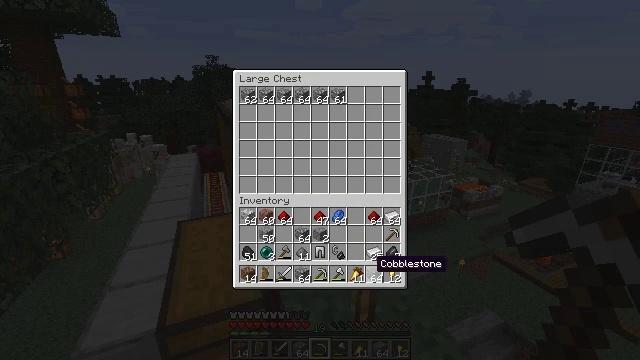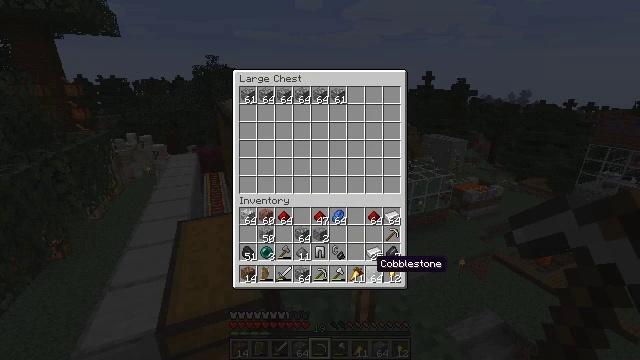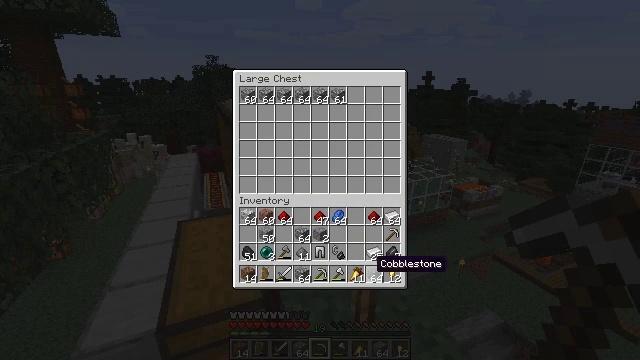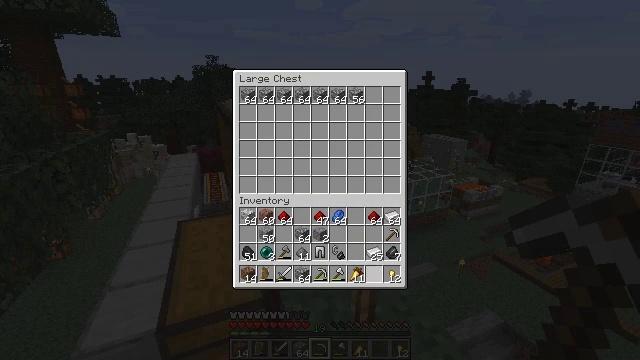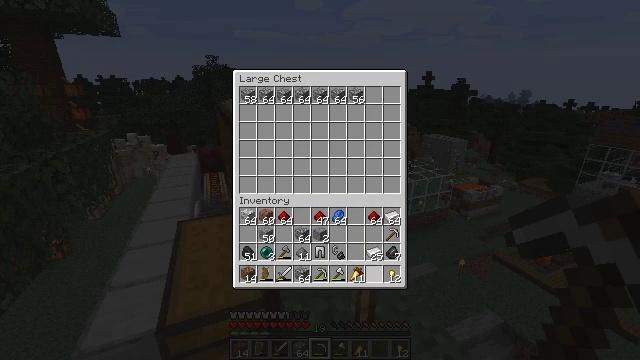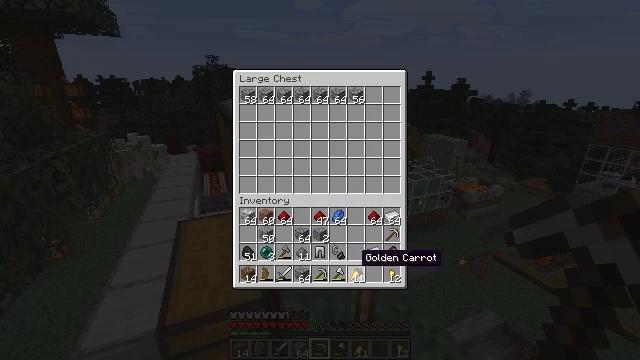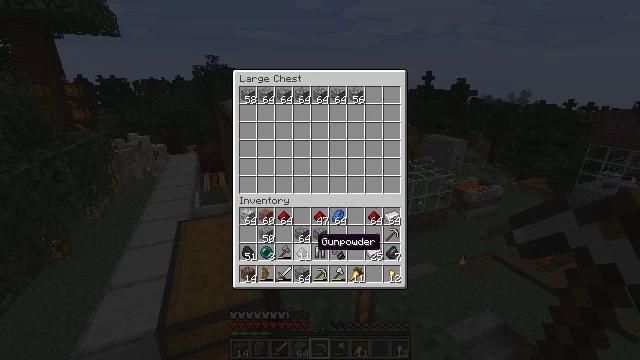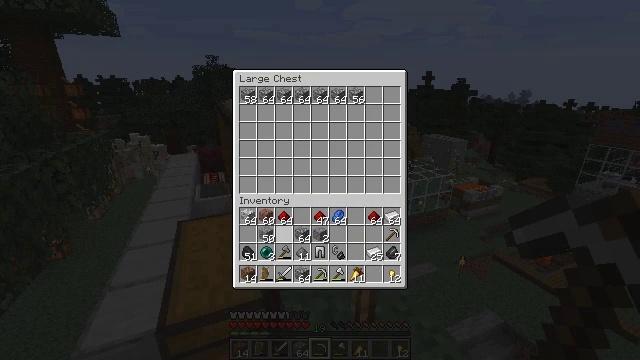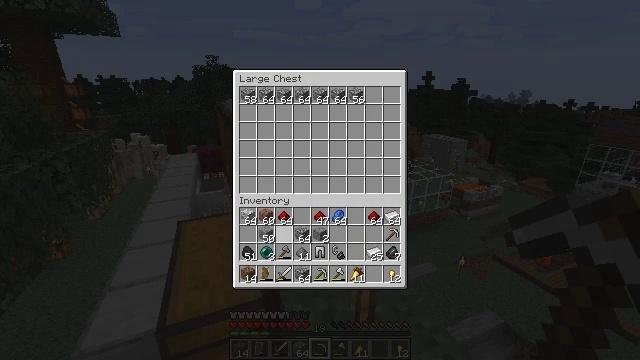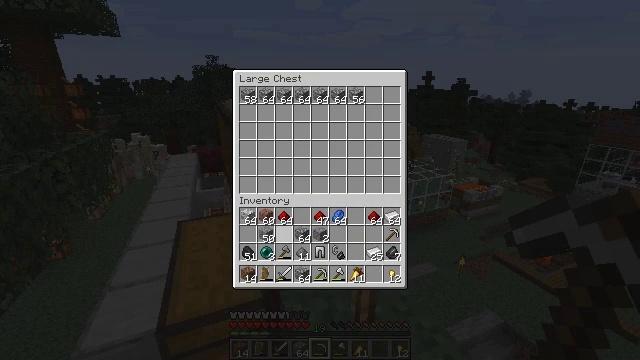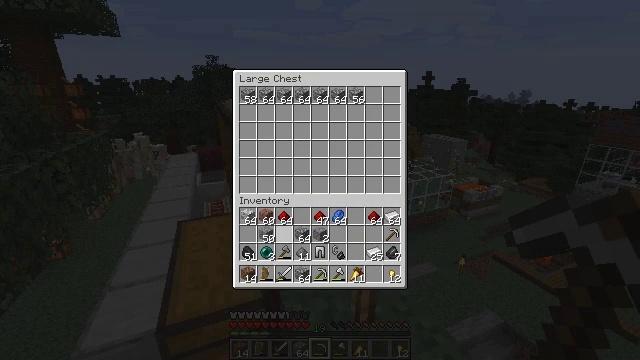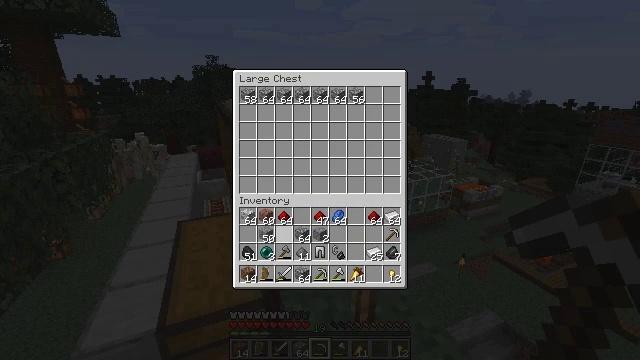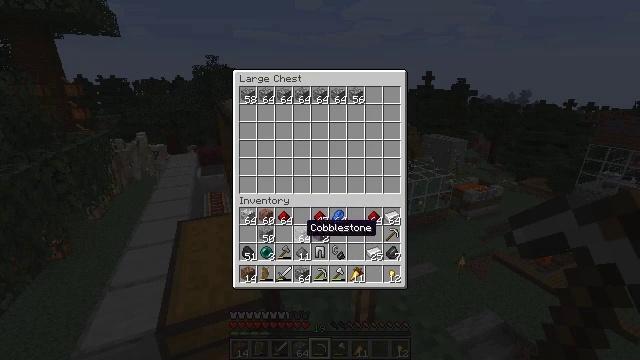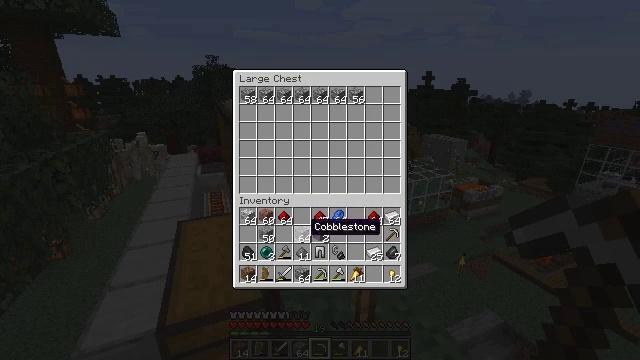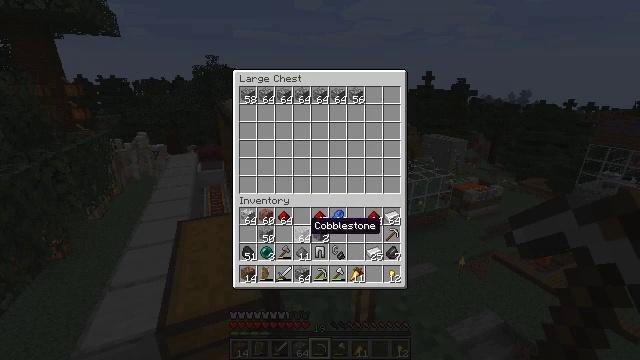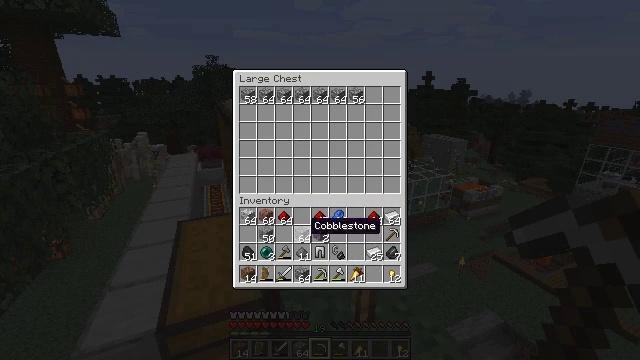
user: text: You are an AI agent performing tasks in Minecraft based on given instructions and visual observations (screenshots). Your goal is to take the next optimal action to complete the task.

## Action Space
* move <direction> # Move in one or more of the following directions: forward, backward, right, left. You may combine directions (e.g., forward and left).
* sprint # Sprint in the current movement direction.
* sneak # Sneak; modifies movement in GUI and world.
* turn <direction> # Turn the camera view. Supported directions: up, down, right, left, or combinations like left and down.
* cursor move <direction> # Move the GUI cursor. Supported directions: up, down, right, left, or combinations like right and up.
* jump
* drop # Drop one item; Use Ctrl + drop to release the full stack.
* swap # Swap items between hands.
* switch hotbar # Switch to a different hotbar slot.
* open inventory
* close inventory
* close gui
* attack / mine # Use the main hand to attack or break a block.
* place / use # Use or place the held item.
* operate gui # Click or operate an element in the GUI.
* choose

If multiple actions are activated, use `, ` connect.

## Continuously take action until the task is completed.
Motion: motion action
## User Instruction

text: Craft the iron block using nine iron ingots.
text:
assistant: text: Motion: sneak
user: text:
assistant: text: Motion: sneak
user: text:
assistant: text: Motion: sneak, attack / mine
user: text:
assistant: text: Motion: sneak, attack / mine
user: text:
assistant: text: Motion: sneak, turn left
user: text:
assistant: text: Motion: sneak, turn left and up
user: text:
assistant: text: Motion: sneak, turn left and up
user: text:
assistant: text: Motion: sneak
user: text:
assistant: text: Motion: sneak
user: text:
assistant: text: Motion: sneak
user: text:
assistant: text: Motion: sneak
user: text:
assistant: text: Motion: sneak, turn right
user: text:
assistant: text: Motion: sneak
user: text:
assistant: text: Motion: sneak
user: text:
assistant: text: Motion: sneak
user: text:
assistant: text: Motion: sneak, attack / mine
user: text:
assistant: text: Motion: sneak, attack / mine
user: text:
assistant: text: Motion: sneak, turn down, attack / mine
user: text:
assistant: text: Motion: sneak, turn down
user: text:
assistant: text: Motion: sneak, turn down
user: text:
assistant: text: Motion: sneak
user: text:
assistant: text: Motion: sneak
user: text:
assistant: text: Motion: sneak
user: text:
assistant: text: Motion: sneak
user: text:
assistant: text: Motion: sneak
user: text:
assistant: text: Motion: sneak, attack / mine
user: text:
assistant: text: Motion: sneak, attack / mine
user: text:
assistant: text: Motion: sneak
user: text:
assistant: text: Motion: sneak
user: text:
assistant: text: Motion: sneak, turn right